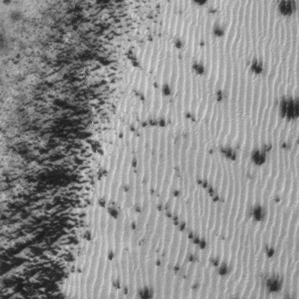
Label: frost